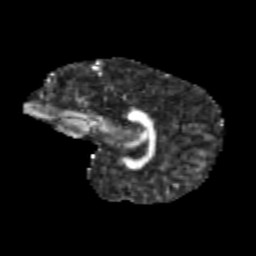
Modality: FA
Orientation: sagittal
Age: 9
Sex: female
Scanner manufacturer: siemens
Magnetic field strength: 3 T
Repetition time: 3.8 s
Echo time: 0.07 s